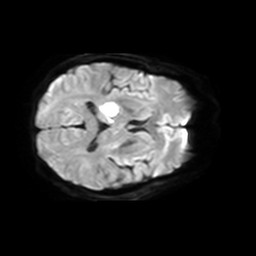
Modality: TRACE
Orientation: axial
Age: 47
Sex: female
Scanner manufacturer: philips
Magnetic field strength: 3 T
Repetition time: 3.082 s
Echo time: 0.076 s